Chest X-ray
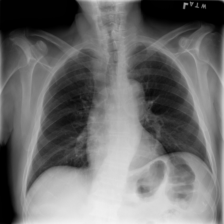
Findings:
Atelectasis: negative
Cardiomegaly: negative
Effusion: negative
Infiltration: negative
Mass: negative
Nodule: negative
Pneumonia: negative
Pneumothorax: negative
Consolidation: negative
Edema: negative
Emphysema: negative
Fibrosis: negative
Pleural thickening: negative
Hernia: negative